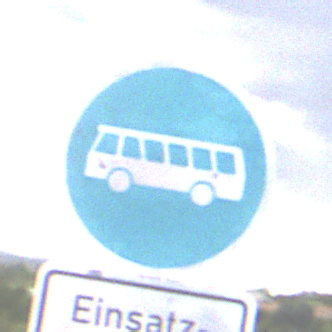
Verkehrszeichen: Busssonderstreifen
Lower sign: BesondereFahrzeugeUndTransportgueter3
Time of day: MorningAfternoon
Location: Outdoor (Suburban)
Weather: PartlyCloudy
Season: NotSpecified
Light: Natural